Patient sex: M
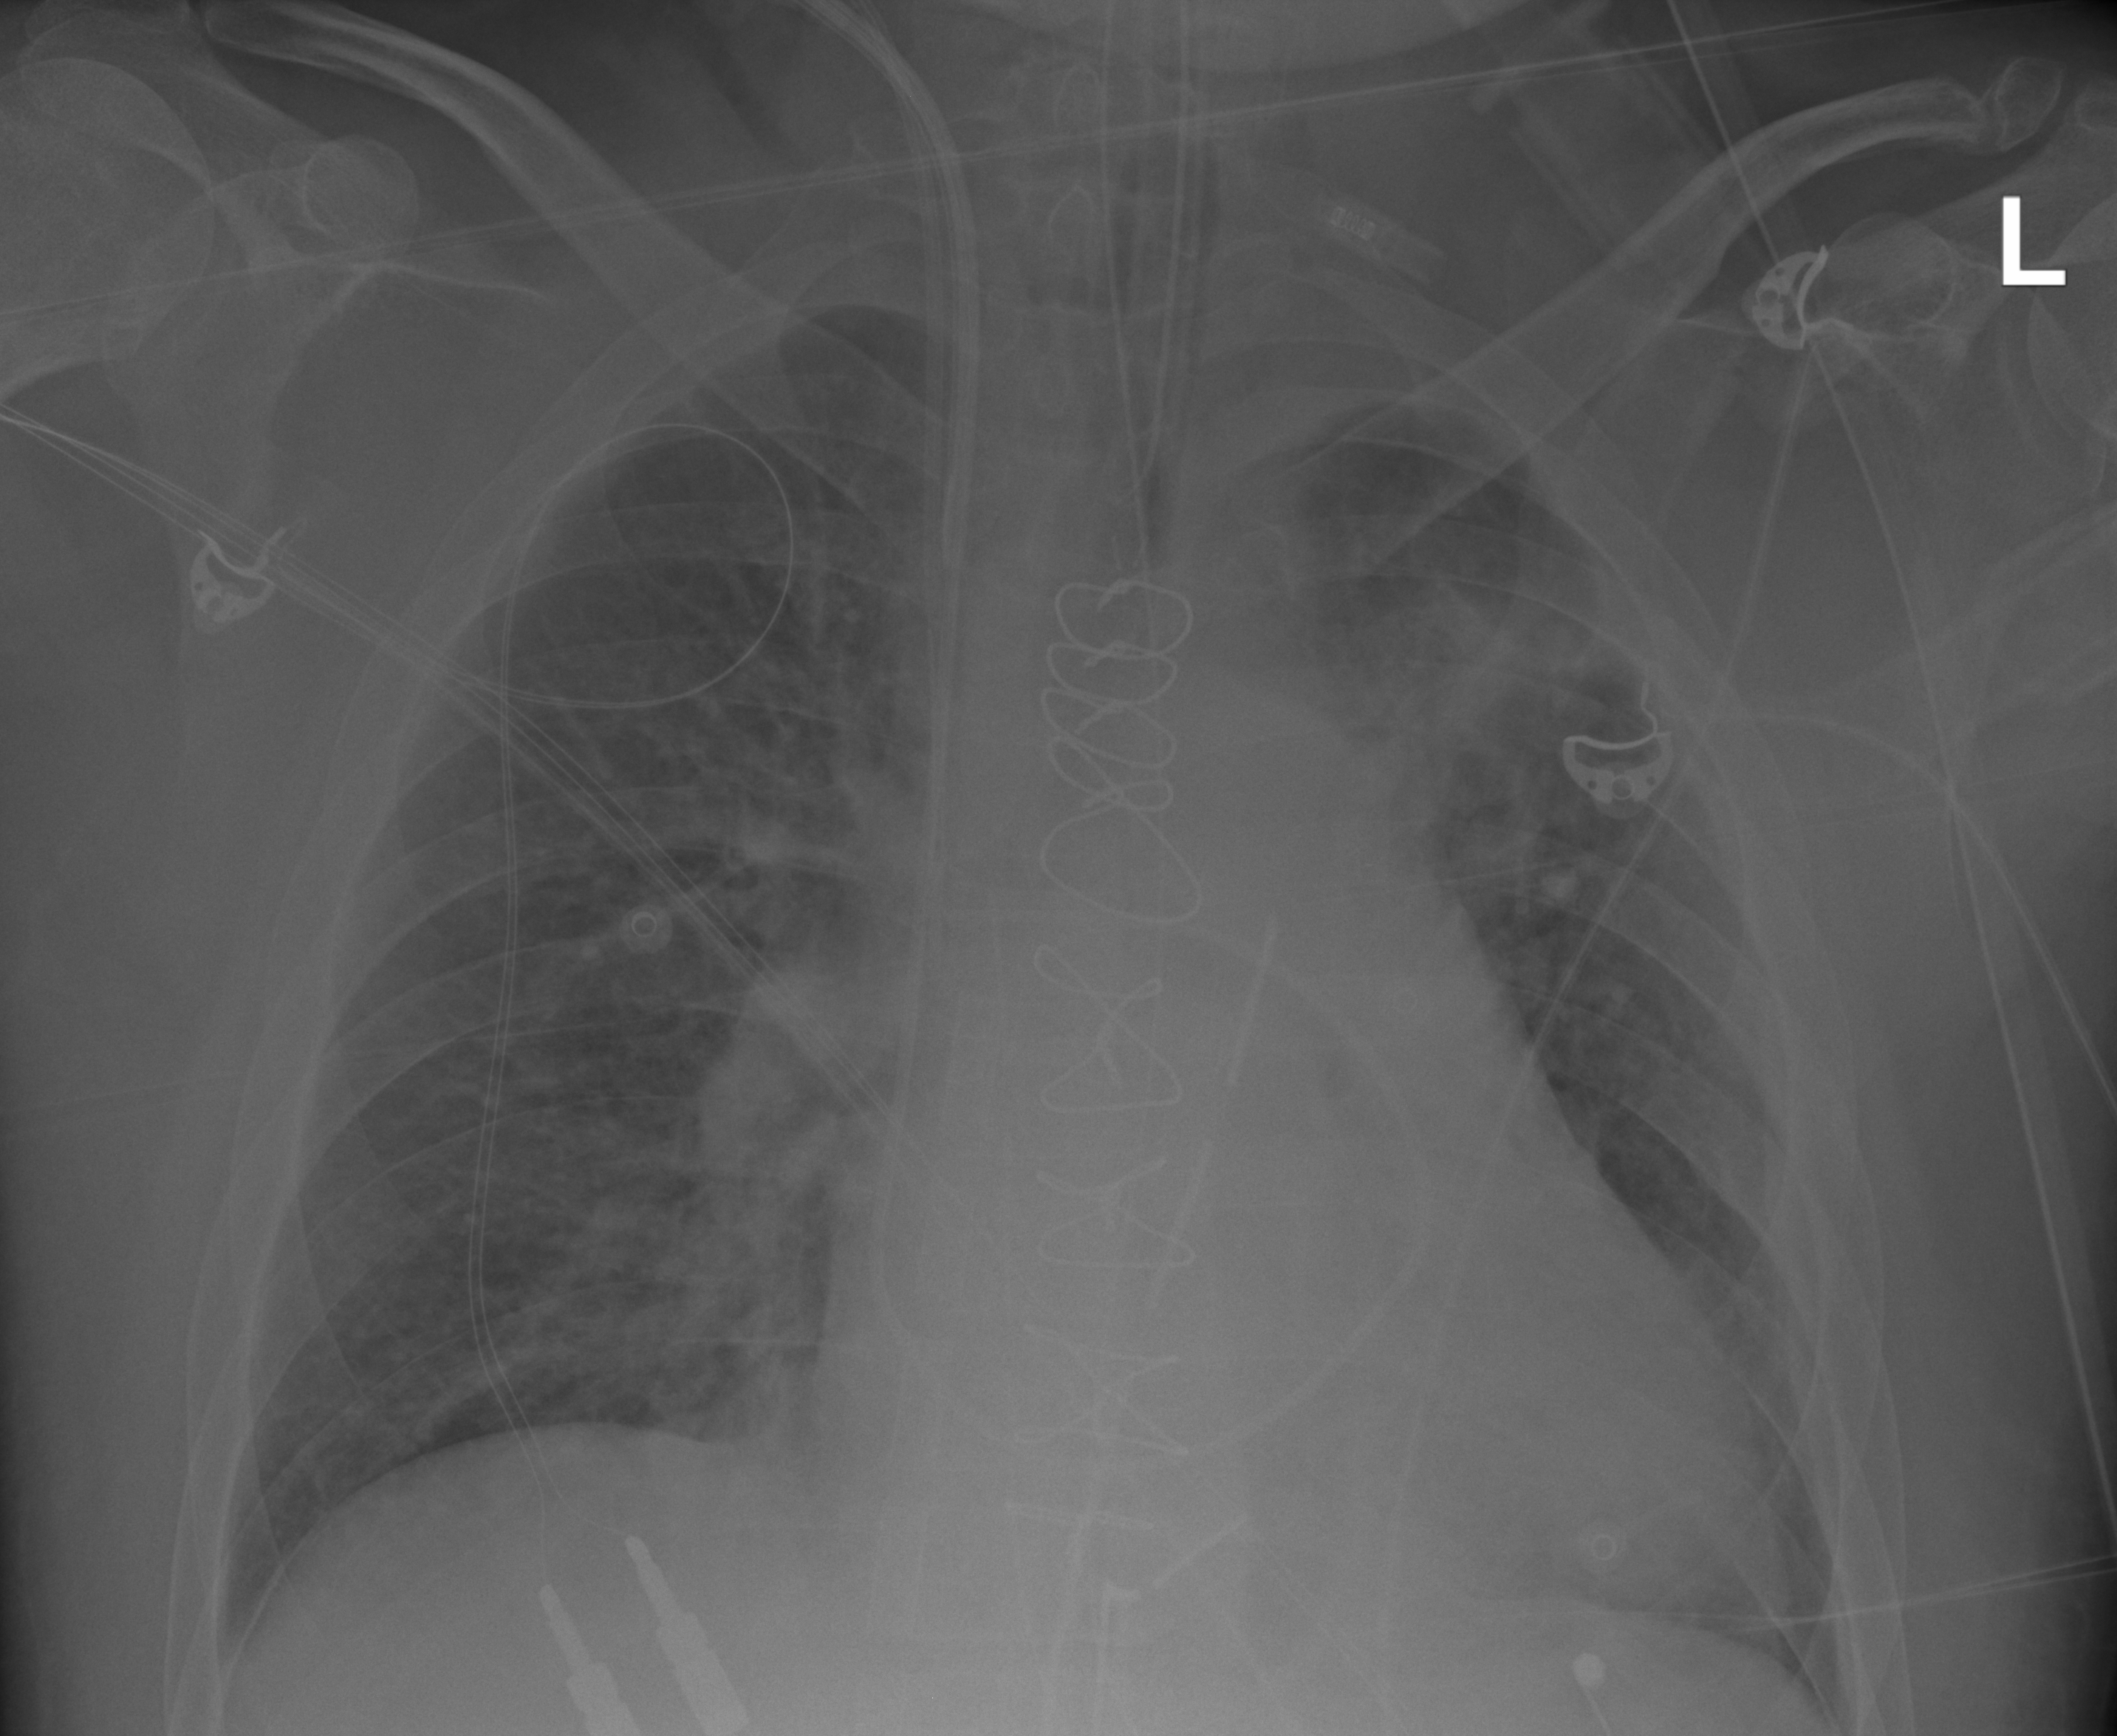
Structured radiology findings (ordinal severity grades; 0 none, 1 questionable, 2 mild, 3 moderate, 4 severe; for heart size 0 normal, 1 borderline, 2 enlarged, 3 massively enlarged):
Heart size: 2
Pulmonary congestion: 0
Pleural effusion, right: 0
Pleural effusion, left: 0
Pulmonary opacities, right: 2
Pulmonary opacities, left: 2
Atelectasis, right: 0
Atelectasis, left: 0